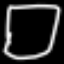
Label: square